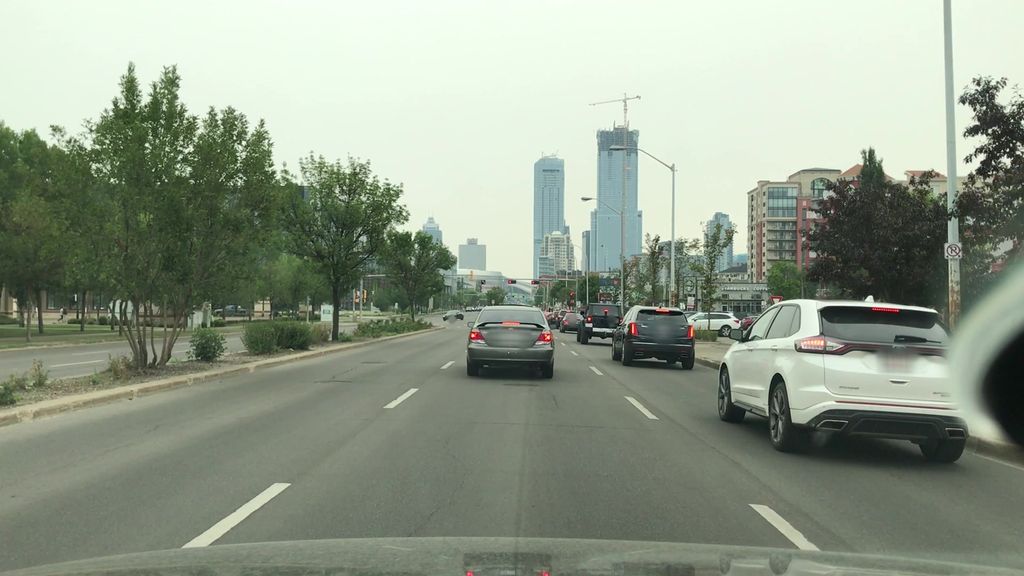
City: edmonton